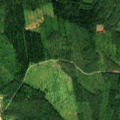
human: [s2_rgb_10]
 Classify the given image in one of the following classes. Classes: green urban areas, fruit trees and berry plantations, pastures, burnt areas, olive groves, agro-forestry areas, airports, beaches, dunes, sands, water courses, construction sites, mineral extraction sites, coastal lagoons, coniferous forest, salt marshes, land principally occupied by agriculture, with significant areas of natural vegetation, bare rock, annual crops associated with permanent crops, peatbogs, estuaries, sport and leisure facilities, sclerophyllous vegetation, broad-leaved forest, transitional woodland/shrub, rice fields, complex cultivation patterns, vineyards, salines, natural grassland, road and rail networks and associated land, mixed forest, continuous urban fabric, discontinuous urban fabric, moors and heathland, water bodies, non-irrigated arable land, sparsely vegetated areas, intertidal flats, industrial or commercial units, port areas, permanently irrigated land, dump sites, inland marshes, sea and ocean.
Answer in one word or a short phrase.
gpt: coniferous forest, mixed forest